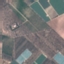
Label: PermanentCrop